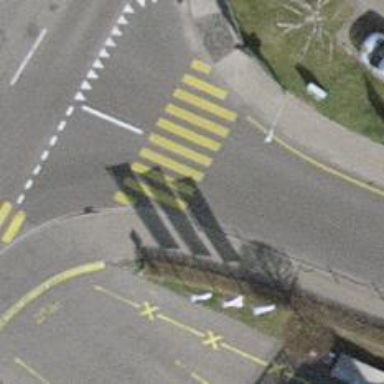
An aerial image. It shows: Uncontrolled road crossing.